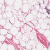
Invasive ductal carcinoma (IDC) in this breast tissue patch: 0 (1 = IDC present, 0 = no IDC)